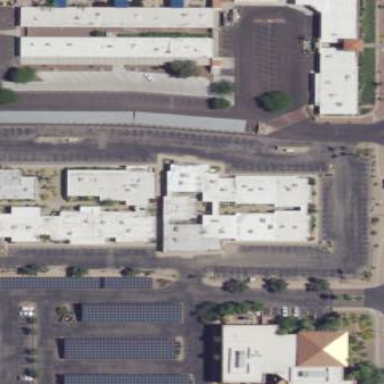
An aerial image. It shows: Parking aisle designated as service road.